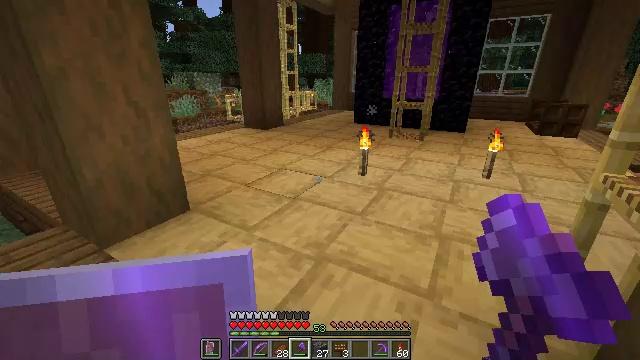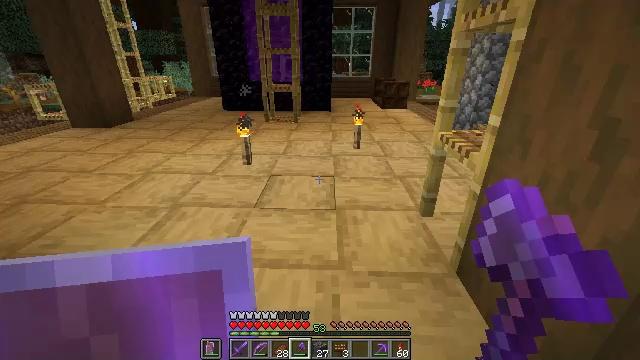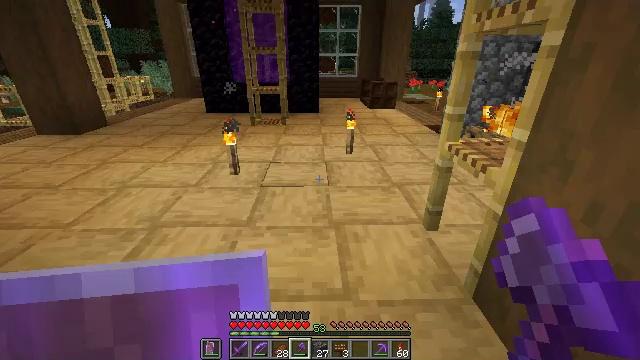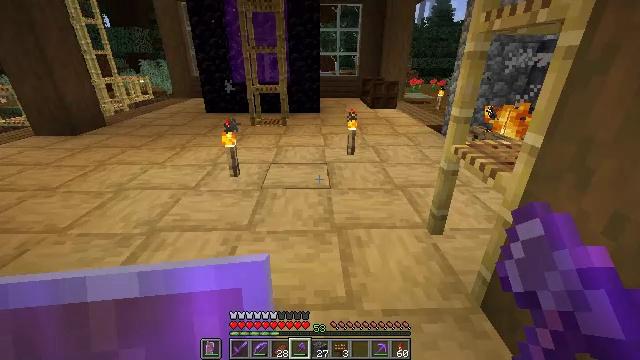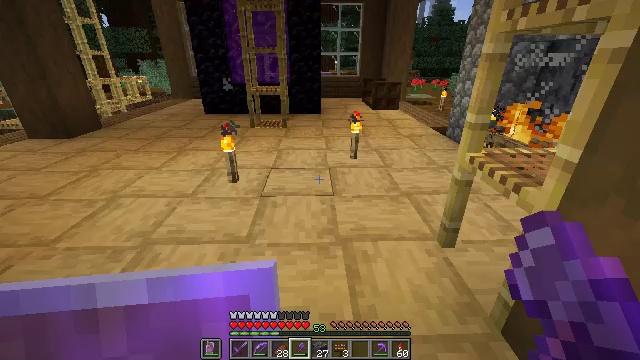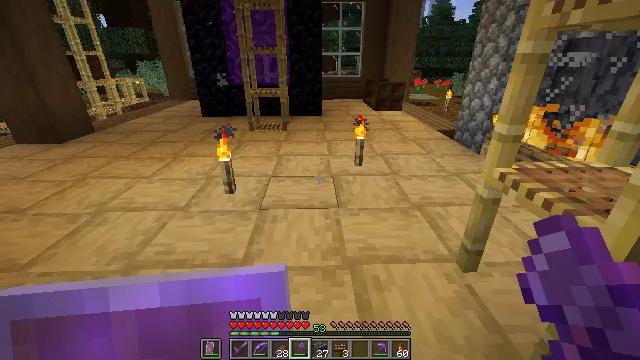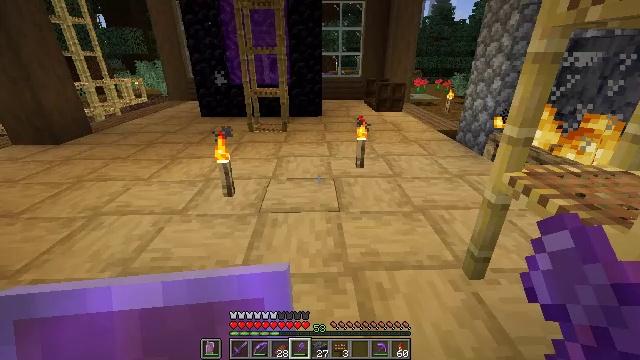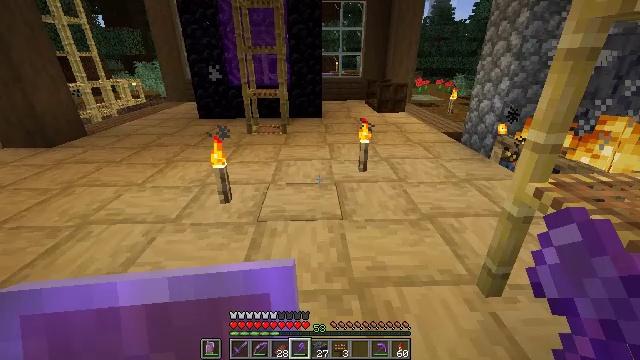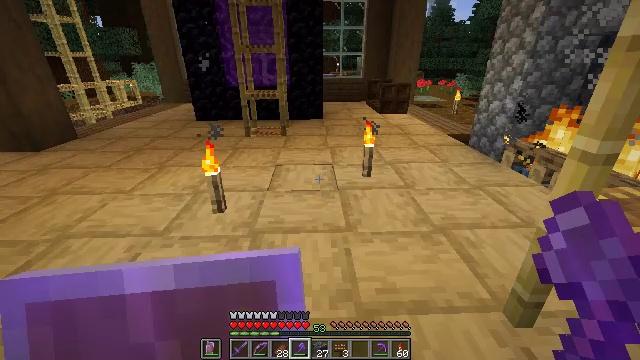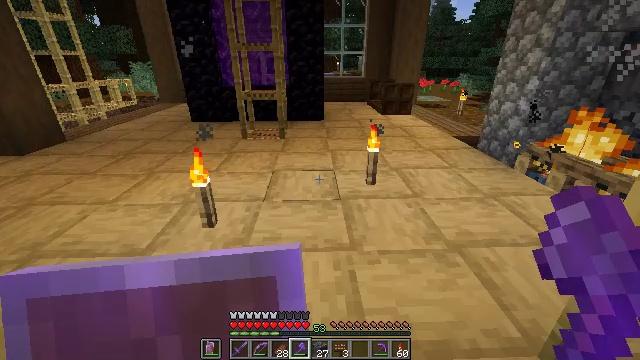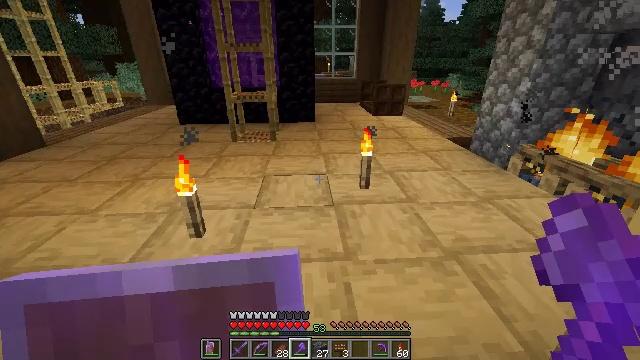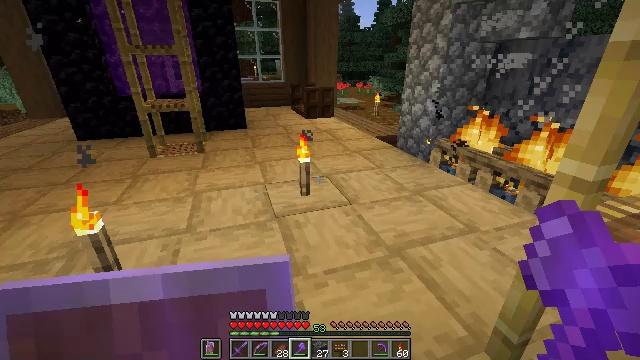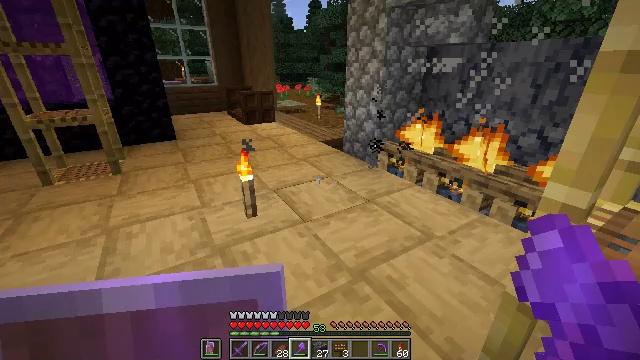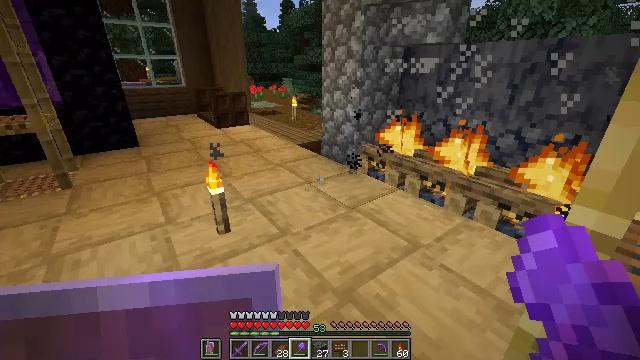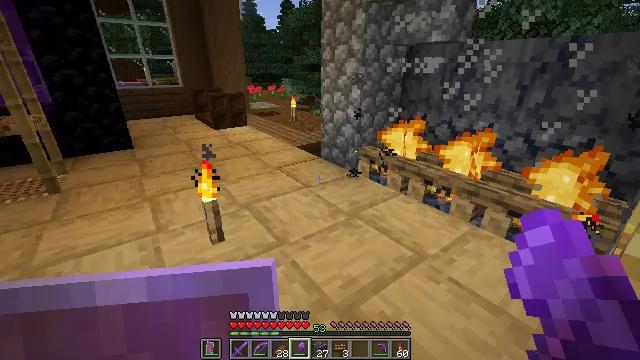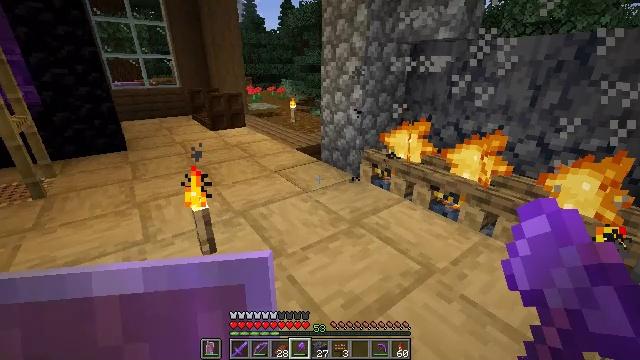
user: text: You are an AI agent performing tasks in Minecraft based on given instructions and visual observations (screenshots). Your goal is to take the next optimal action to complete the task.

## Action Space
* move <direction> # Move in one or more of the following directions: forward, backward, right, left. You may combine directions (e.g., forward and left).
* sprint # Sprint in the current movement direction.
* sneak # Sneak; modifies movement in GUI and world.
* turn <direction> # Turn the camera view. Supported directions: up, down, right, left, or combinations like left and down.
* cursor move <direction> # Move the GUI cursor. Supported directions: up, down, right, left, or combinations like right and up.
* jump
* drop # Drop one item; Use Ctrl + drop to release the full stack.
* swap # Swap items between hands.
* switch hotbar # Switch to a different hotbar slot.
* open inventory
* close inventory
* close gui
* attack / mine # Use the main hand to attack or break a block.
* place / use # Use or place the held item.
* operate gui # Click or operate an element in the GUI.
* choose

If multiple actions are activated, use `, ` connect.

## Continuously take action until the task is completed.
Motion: motion action
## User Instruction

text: Extinguish and mine the campfire.
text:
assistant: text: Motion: move forward, turn right and down
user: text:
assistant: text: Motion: move forward, turn right
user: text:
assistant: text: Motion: move forward
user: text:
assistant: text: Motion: move forward
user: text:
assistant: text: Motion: move forward
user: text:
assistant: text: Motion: move forward
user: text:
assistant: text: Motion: move forward
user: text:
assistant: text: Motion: move forward
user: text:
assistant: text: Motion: move forward
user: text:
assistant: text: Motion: move forward, turn right
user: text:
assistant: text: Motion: move forward, turn right
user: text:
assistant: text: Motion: move forward, turn right
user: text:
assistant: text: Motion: move forward, turn right
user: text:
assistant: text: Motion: move forward
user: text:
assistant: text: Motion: move forward
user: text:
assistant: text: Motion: move forward
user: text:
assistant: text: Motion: move forward
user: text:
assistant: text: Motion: move forward
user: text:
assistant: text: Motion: move forward, turn right and down
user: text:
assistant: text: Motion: move forward, sneak, turn right and down
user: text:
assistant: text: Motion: sneak, turn right and down
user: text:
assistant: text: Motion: sneak, turn right and down
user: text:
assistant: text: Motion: sneak
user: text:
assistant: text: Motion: sneak
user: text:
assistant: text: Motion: move forward, sneak
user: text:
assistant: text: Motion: move forward, sneak, turn left
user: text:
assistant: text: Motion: move forward, sneak, turn left
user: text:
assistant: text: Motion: move forward, sneak
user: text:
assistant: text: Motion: move forward, sneak
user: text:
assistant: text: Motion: move forward, sneak